Field crop: maize
Growth stage: 2
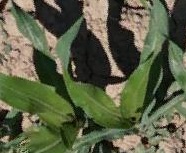
Species: maize